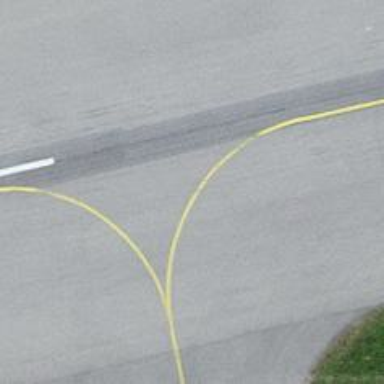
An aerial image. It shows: Asphalt runway at the airport.